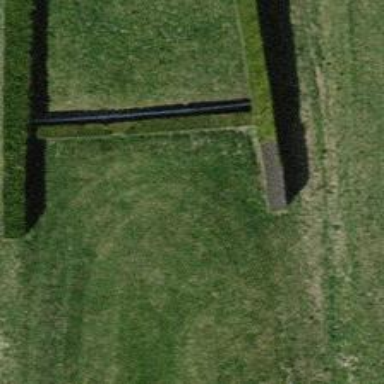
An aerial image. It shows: Grass track for horse racing on leisure land.